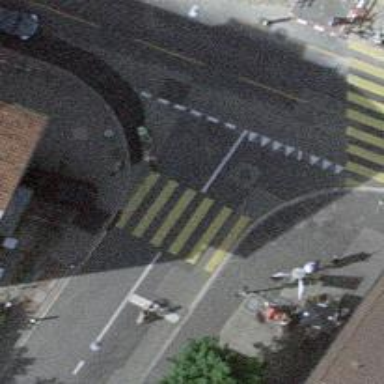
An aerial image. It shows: Asphalt footway with crossing controlled by traffic signals.